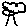
Label: tree